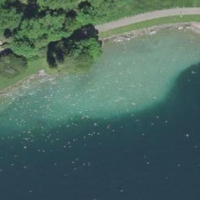
EUNIS habitat code: 14
Species observed at this site:
Filipendula ulmaria
Cymbalaria muralis